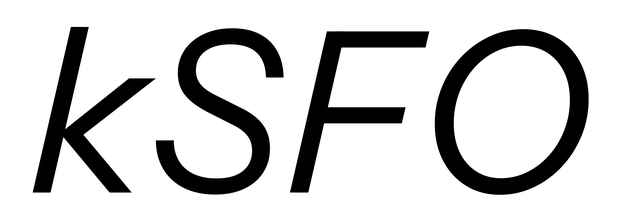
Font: InstrumentSans-Italic_Italic